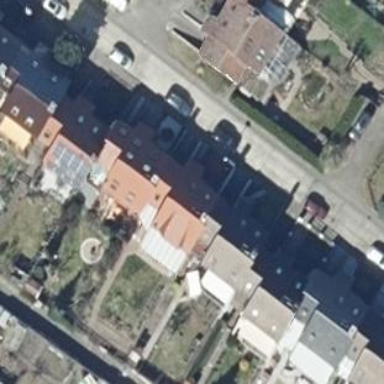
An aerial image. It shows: Terrace building.